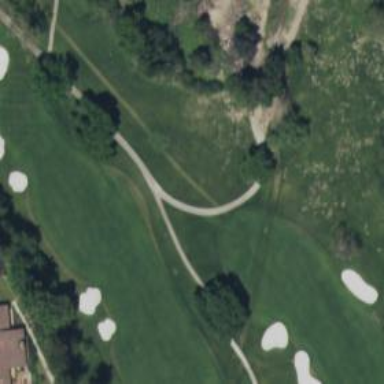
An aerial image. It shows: Service road designated as golf cart path.